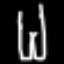
Label: pants